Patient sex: M
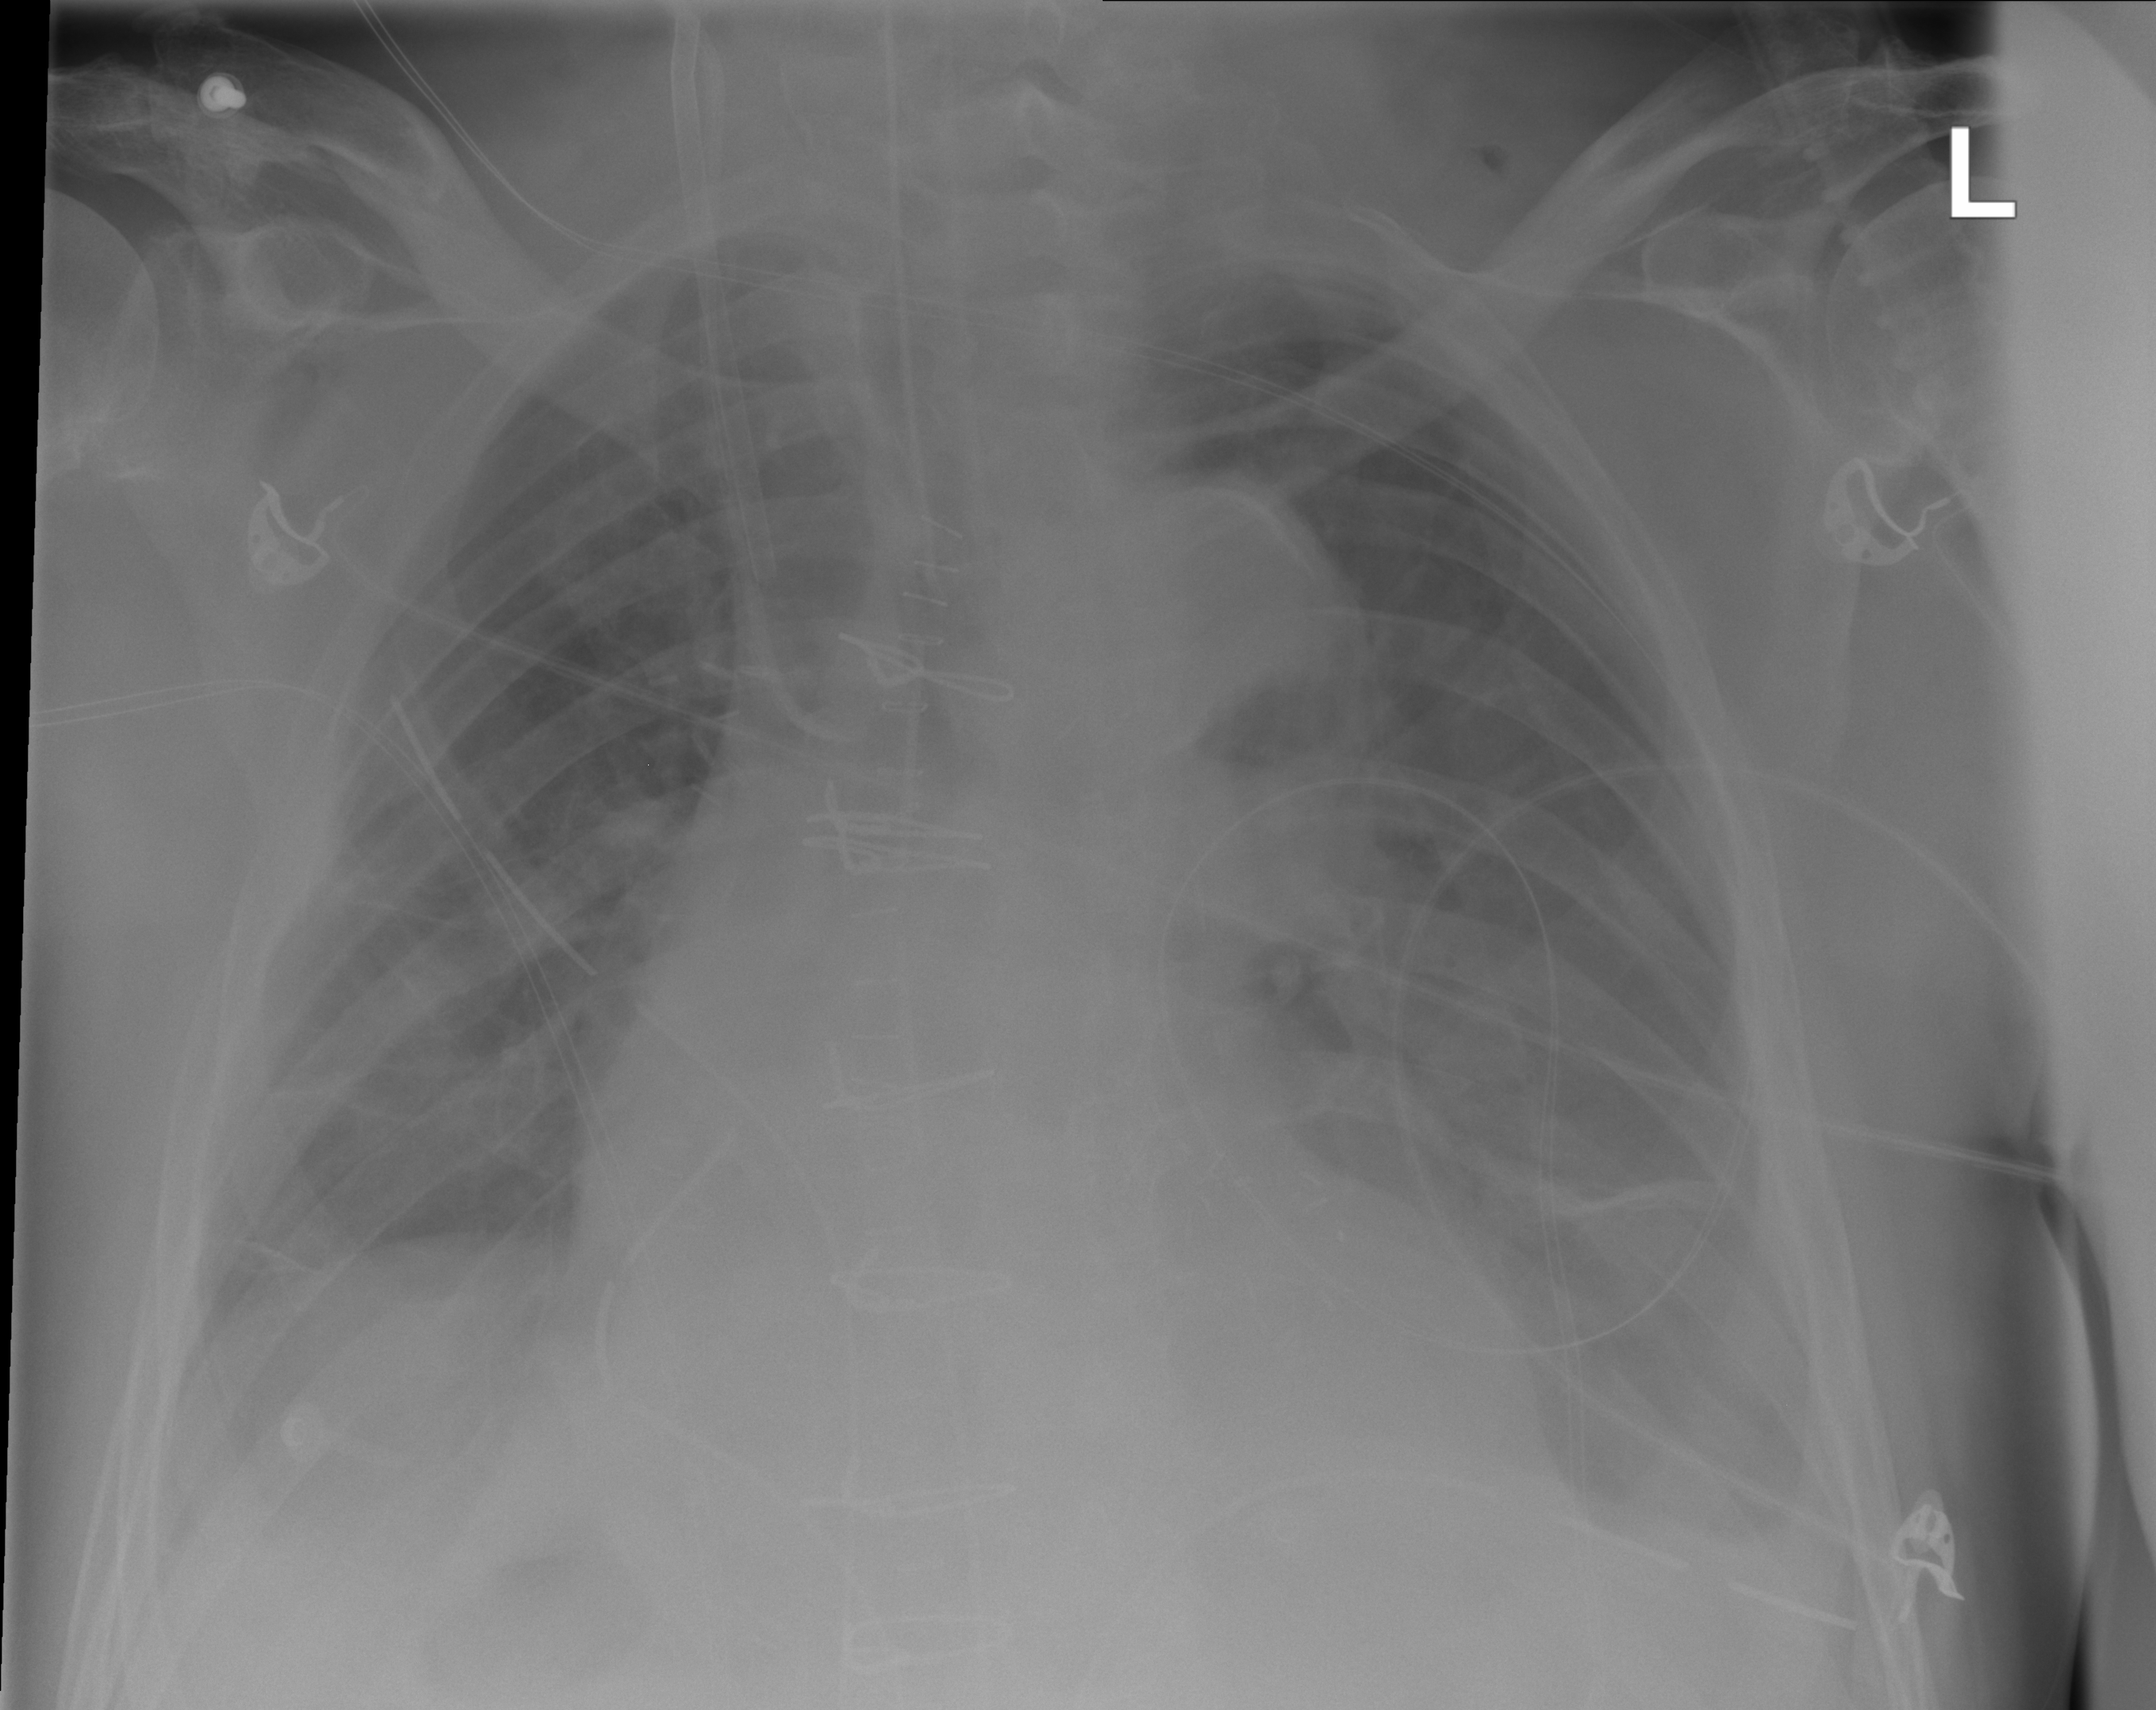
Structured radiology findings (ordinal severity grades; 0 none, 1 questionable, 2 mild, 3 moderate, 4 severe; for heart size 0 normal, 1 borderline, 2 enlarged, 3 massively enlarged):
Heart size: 1
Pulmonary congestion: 0
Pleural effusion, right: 2
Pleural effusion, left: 2
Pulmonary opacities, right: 0
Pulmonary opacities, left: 0
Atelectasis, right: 2
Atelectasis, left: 2